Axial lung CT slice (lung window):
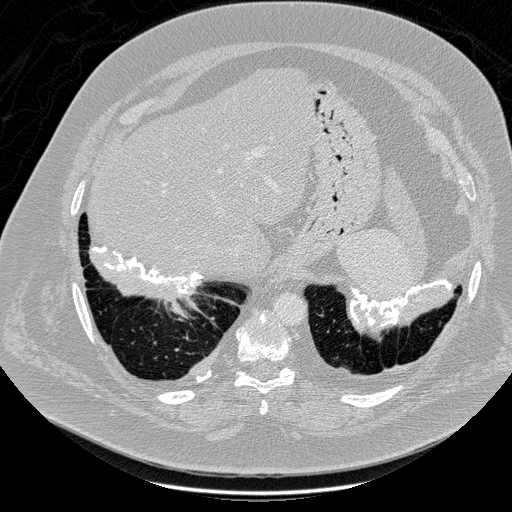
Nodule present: no